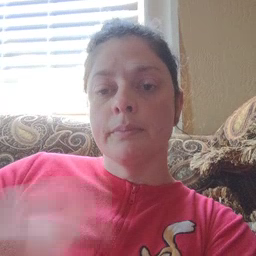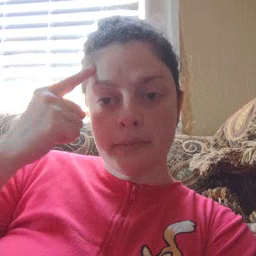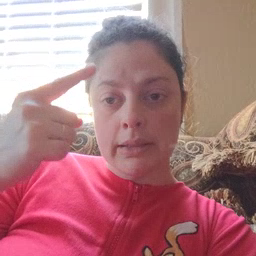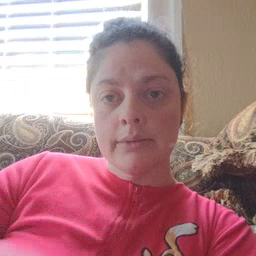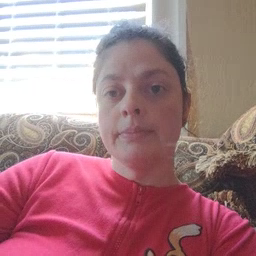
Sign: penny